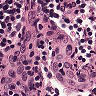
Metastatic tissue present: no